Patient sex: F
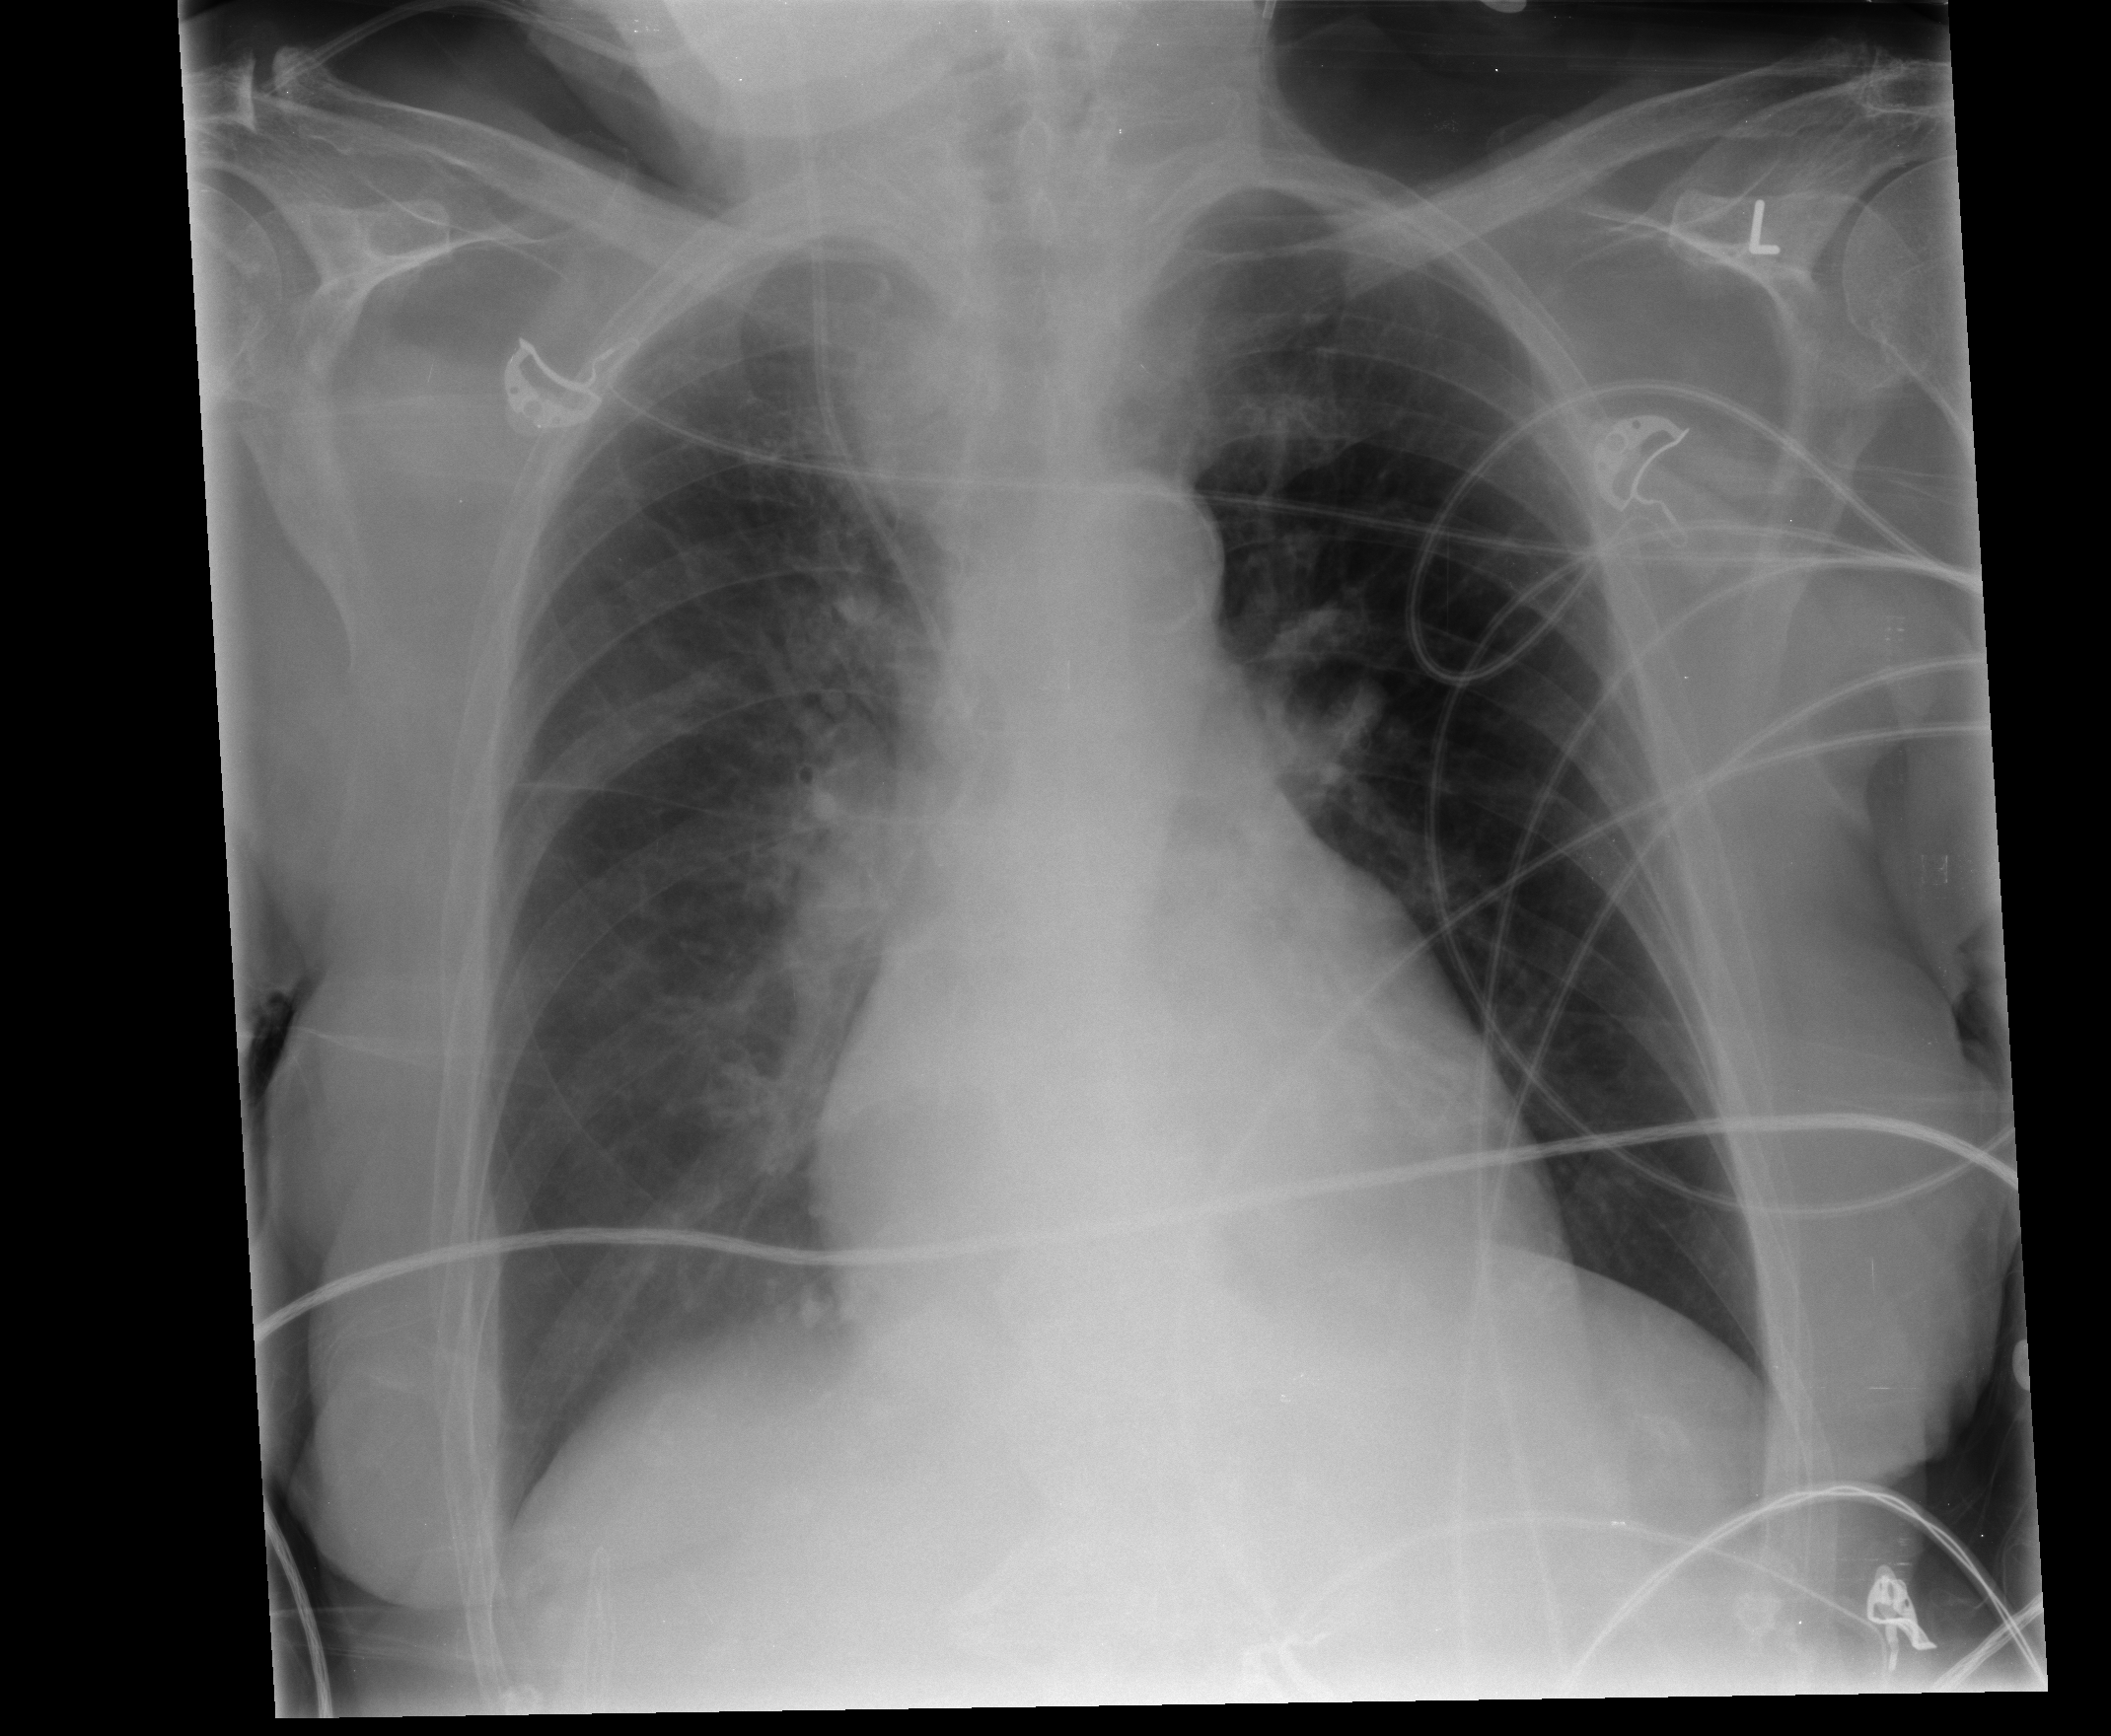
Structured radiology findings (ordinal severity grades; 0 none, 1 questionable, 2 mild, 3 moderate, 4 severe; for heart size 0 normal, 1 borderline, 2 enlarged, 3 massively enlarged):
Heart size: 1
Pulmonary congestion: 0
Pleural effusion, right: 1
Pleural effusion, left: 0
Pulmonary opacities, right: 0
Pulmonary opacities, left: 0
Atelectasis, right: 1
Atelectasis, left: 0